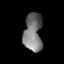
Tissue: lung
Cell type: Epithelial cells
Senescence score: 0.6591
Nuclear area (px): 690
Mean DAPI intensity: 118.751